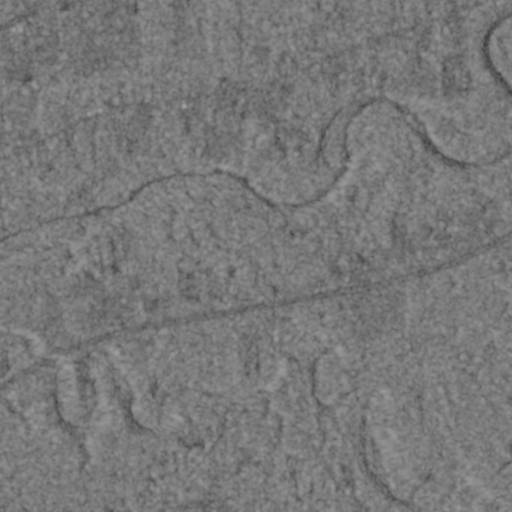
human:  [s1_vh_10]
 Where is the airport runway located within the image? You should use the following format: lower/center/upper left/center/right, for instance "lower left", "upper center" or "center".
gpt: The airport runway is located in the lower right of the image.
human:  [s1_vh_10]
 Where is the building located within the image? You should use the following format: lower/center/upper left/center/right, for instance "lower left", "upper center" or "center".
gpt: The building is located in the center right of the image.
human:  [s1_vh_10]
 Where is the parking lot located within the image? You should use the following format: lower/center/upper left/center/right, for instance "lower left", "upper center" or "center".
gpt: There is no parking lot in the image.

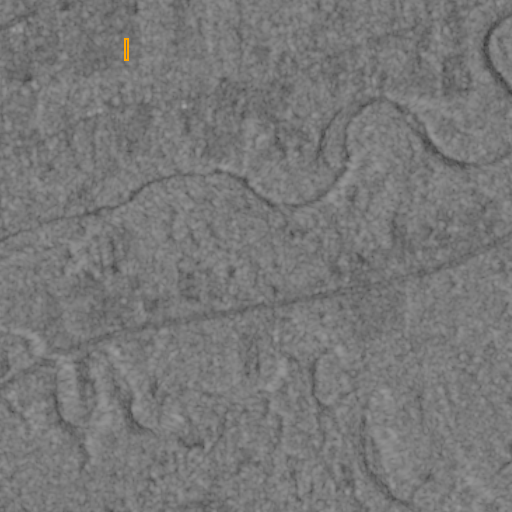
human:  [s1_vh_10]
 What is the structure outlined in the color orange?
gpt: The structure outlined in orange is a building.
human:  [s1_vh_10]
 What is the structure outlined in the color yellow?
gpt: There is no yellow outline.